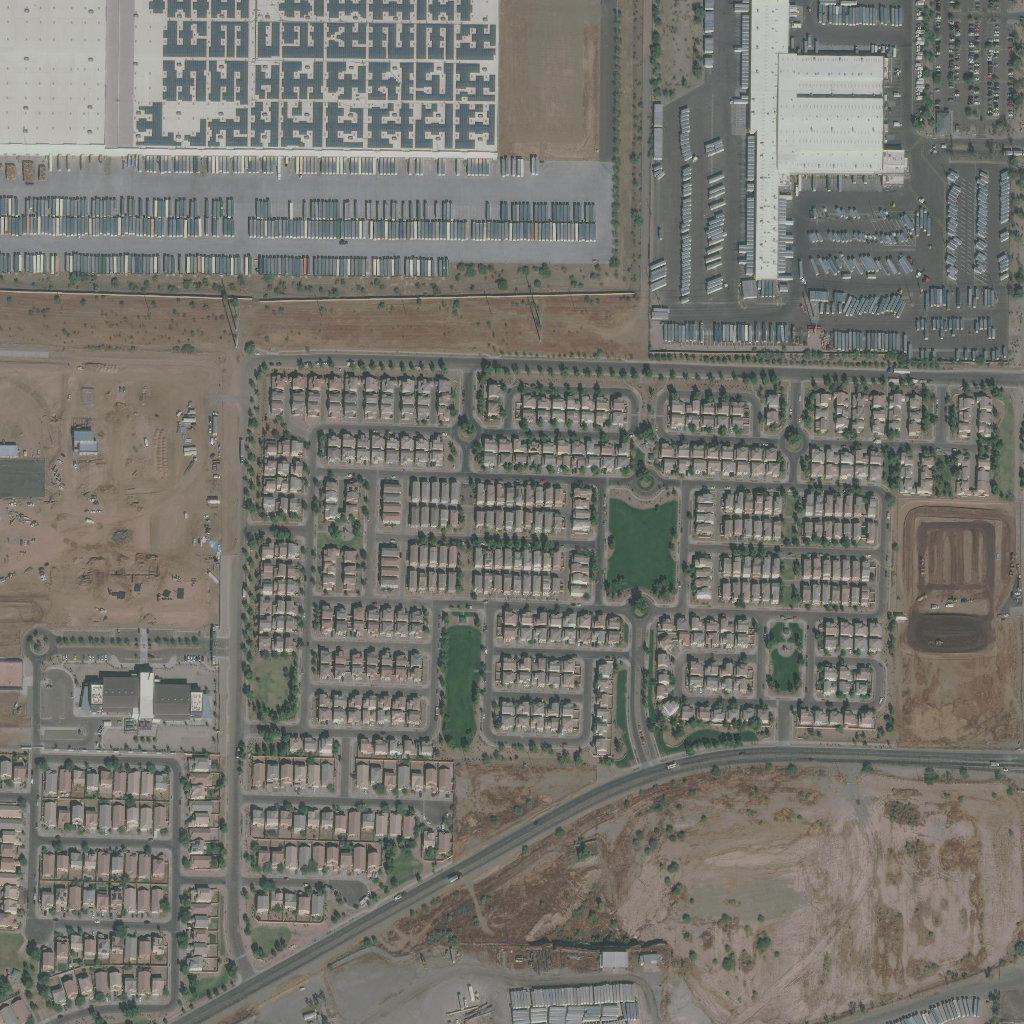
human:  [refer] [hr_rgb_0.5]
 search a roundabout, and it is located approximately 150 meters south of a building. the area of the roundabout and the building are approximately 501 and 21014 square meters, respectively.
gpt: <box>[[75, 41, 78, 44, 0]]</box>